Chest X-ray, AP view. Patient: 66 years old, sex M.
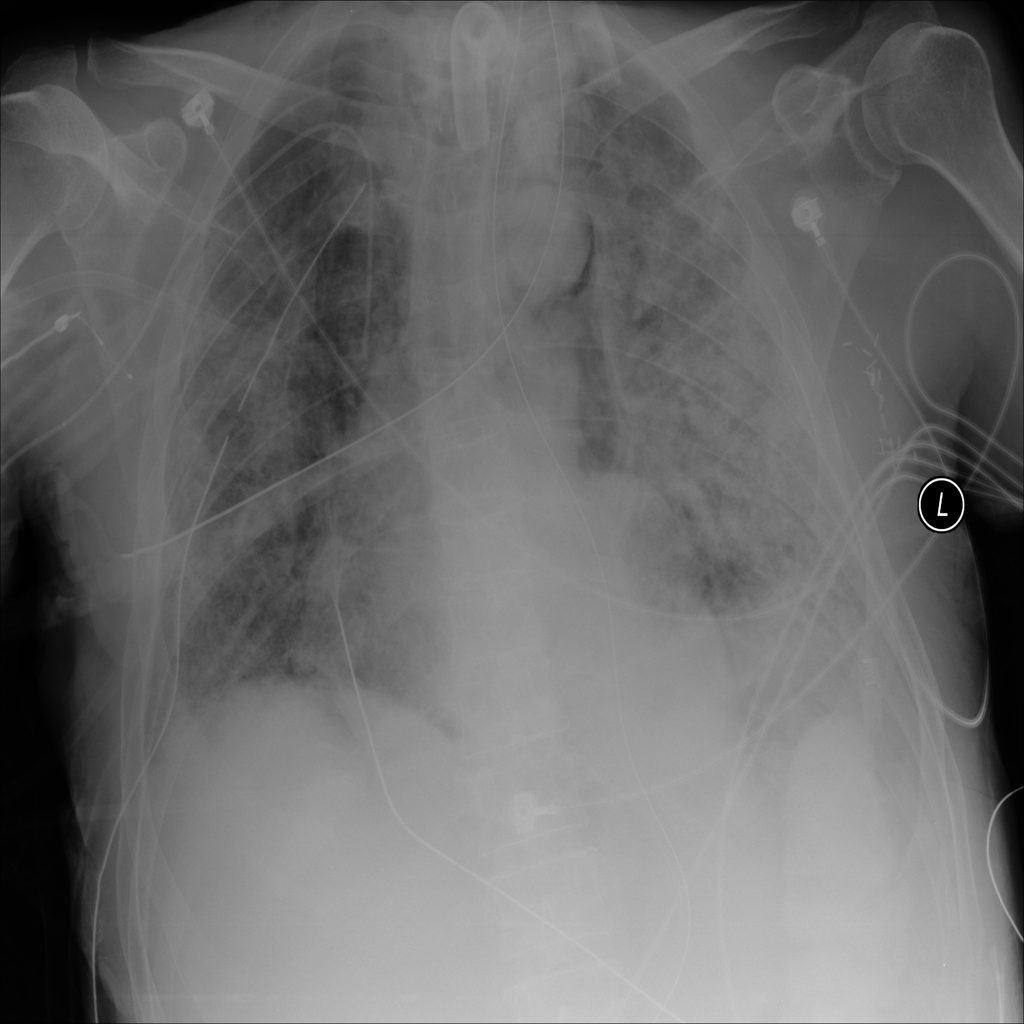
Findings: Infiltration